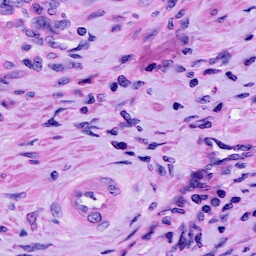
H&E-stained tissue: Cervix